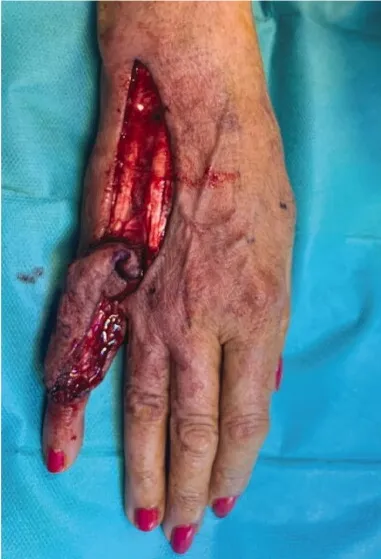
After raising the flap.
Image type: medical_photograph (other_medical_photograph)